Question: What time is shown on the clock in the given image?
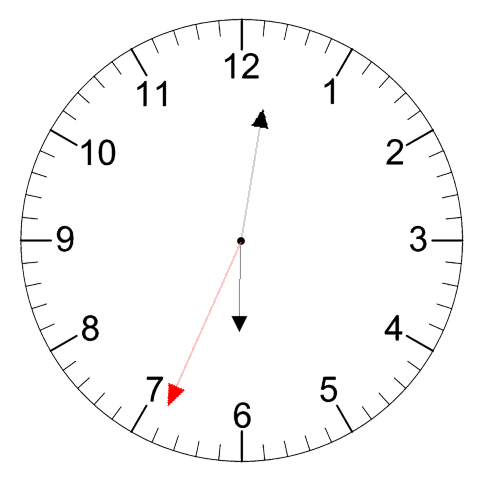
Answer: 06:01:34